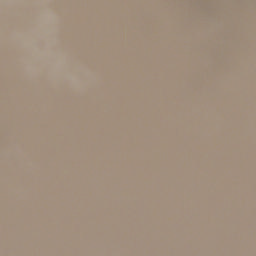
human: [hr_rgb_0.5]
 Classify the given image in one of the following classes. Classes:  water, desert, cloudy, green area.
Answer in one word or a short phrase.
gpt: cloudy